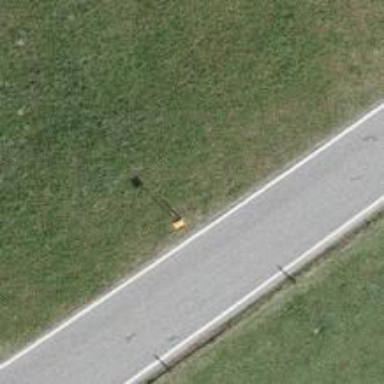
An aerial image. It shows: Pole with roof covering.